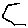
Label: hexagon